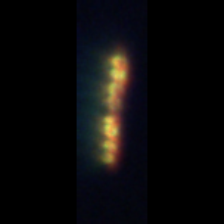
Taxon: Chaetoceros
Group: Diatoms